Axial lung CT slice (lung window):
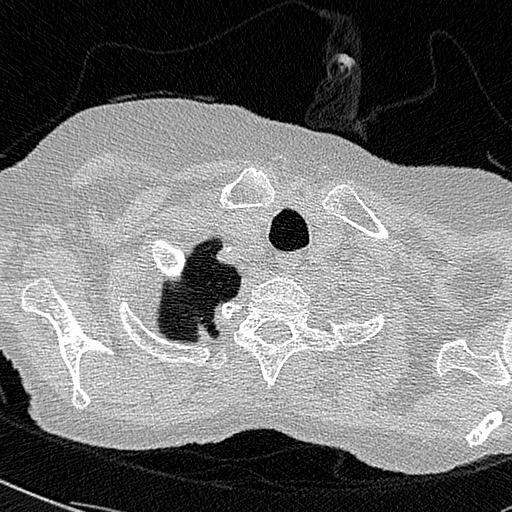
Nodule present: no